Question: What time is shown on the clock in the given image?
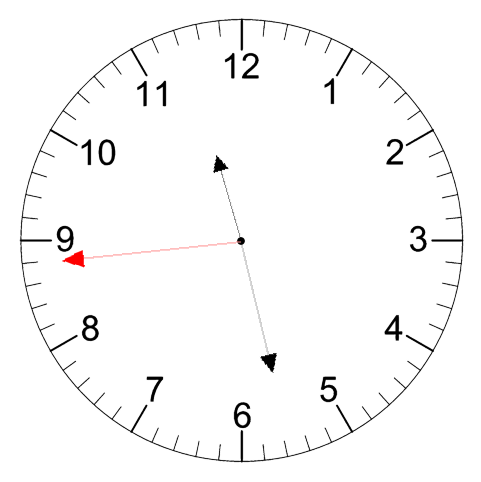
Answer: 11:27:44